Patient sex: M
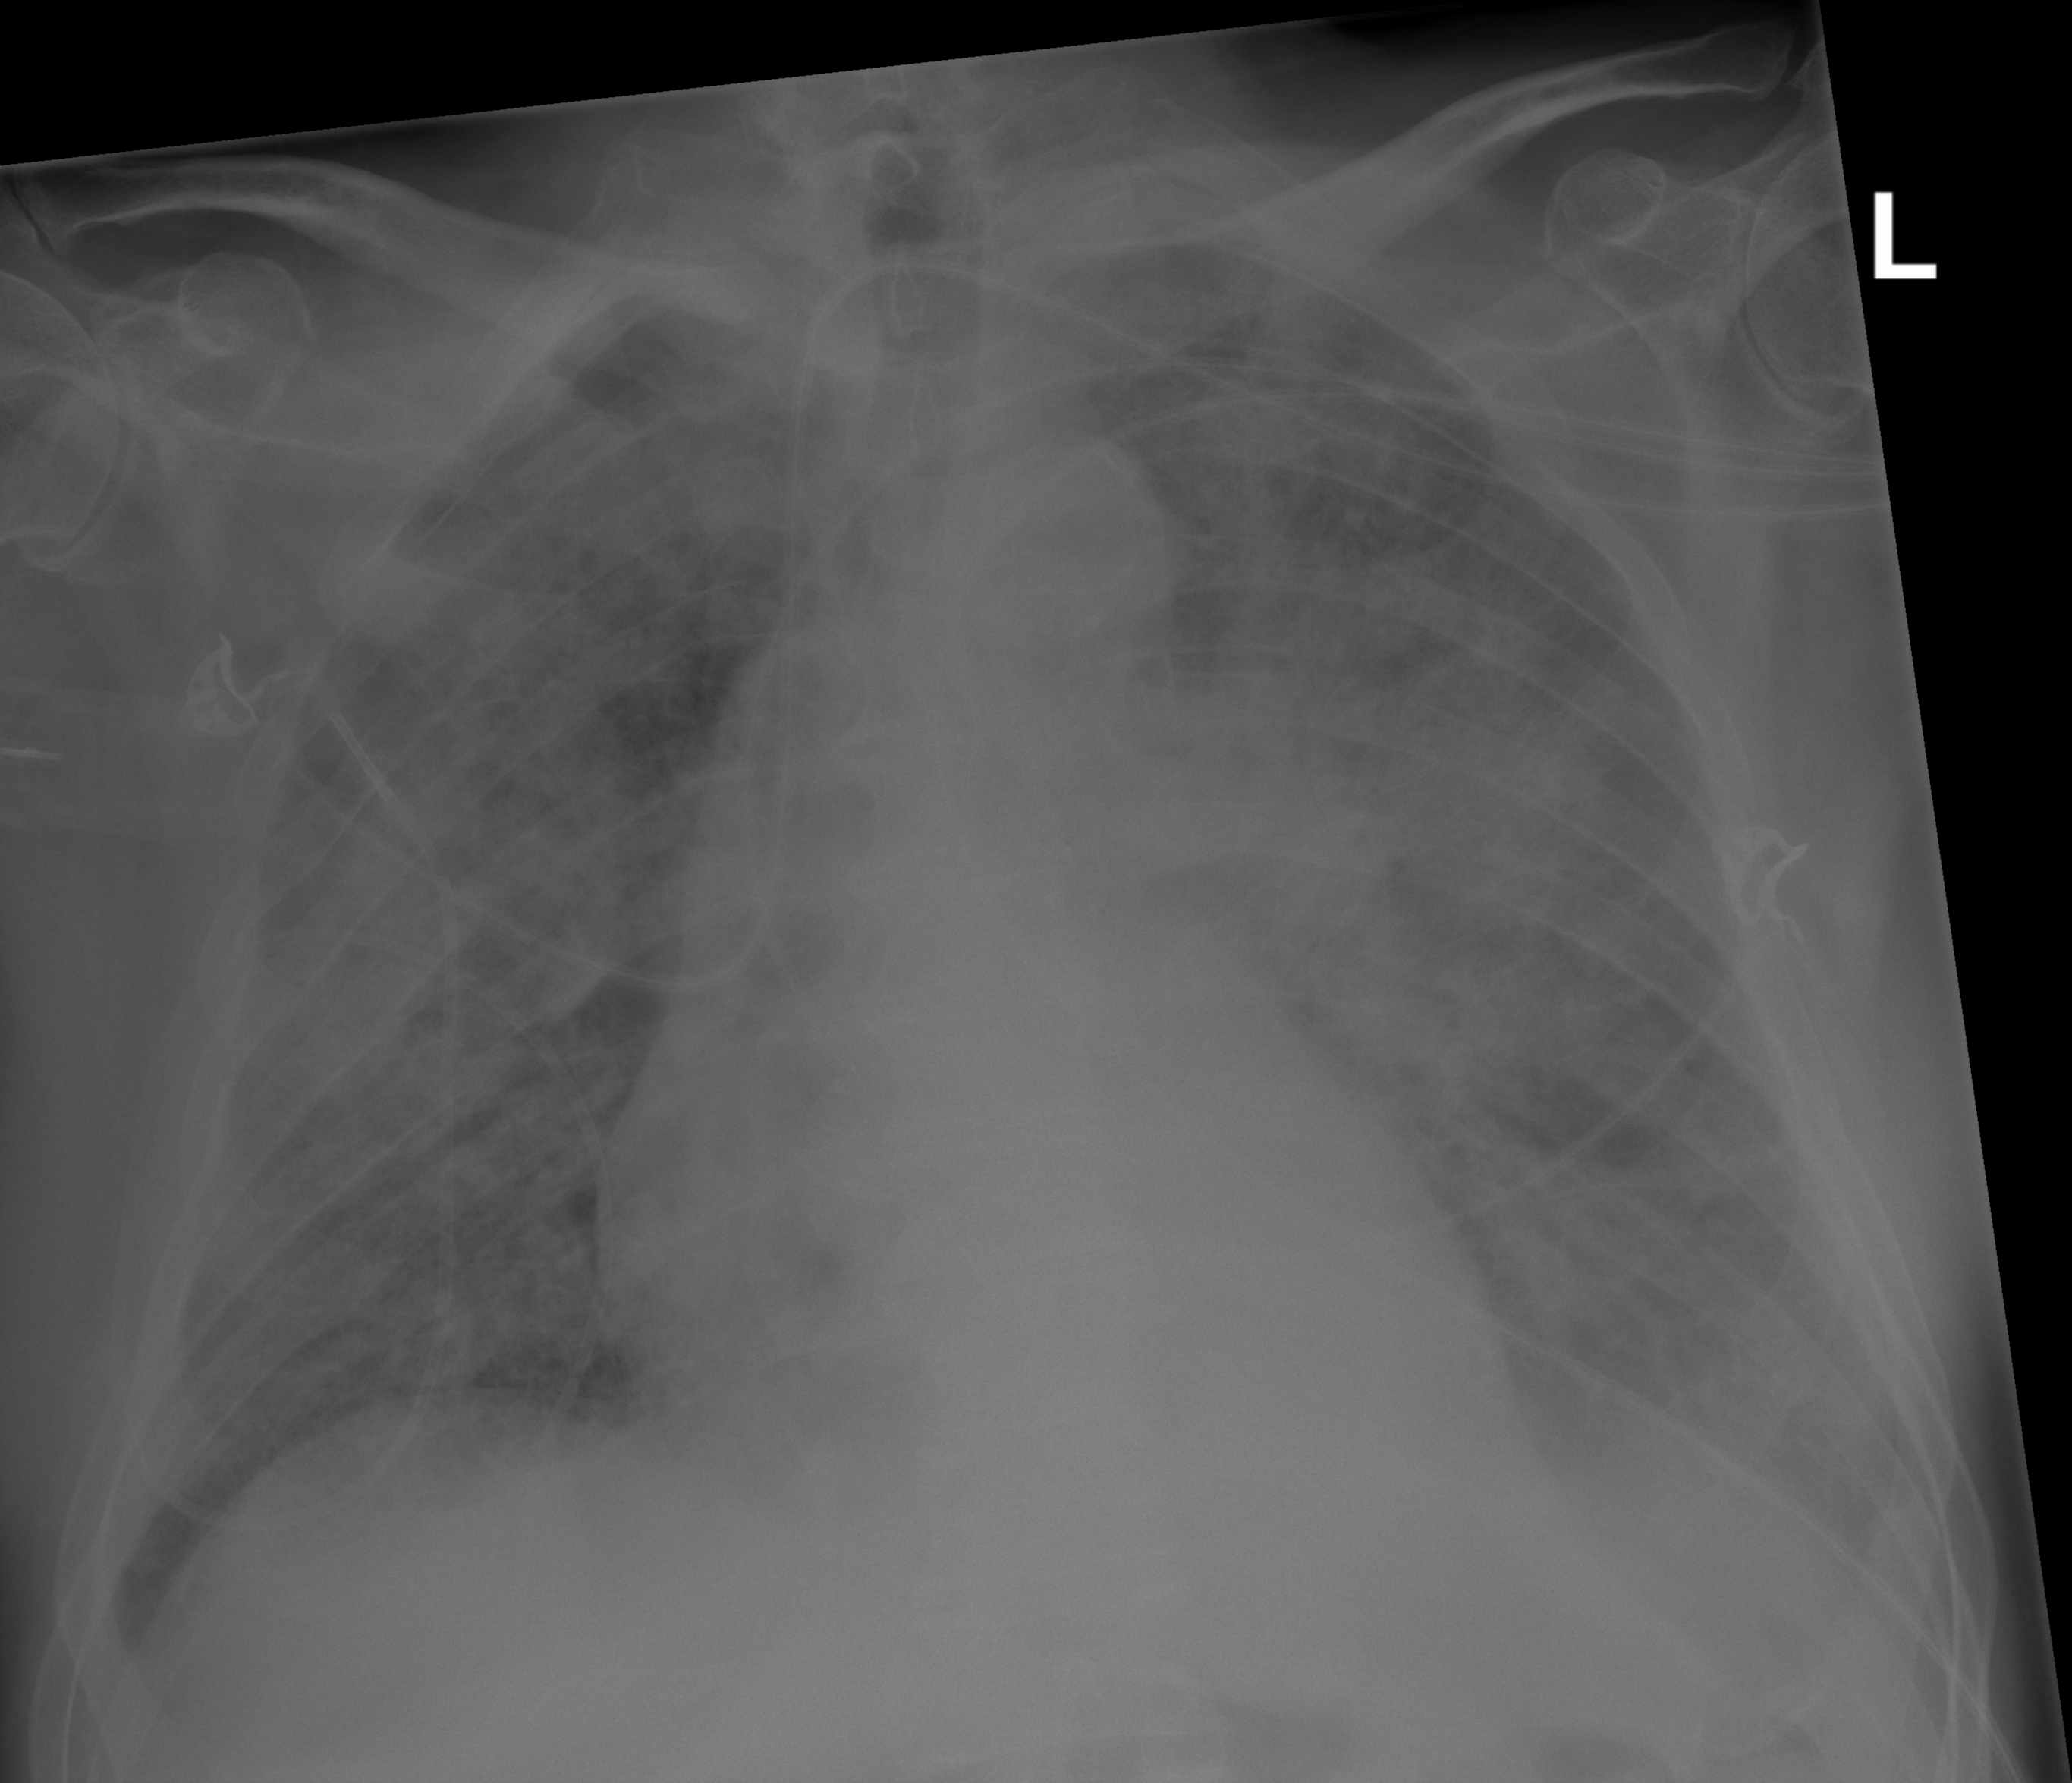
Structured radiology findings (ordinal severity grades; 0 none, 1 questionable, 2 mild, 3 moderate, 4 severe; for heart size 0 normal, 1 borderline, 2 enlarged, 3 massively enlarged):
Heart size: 1
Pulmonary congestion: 3
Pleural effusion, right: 1
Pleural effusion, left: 2
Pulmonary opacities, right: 3
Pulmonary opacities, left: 3
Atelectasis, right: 4
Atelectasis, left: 4